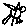
Label: bird